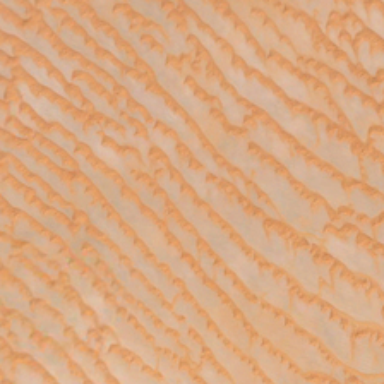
There are many strip shaped dunes in this desert .